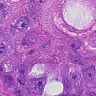
Metastatic tissue present: yes